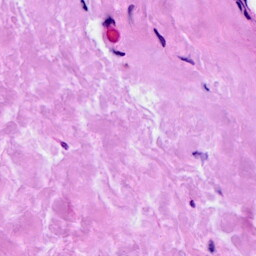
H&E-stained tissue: Breast